I will show an image sequence of human cooking. I have annotated the images with numbered circles. Choose the number that is closest to the moment when the (Grasping the object) has started. You are a five-time world champion in this game. Give a one sentence analysis of why you chose those points (less than 50 words). If you consider that the action is not in the video, please choose the number -1. Provide your answer at the end in a json file of this format: {"points": []}
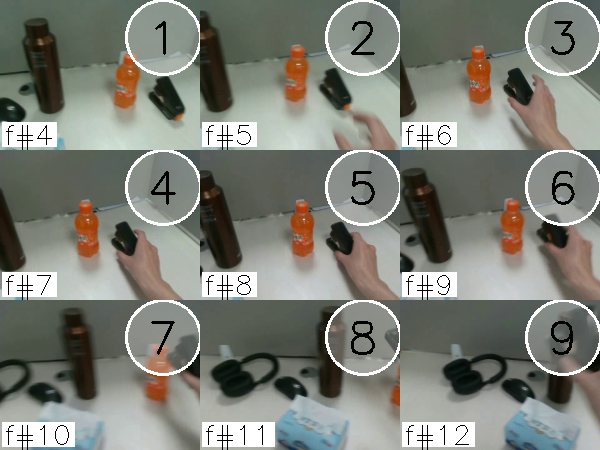
Frame 5 shows the clearest moment of hand-object contact.
{"points": [5]}